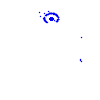
Particle: pion